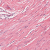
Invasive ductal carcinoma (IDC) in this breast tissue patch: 0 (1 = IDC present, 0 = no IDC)